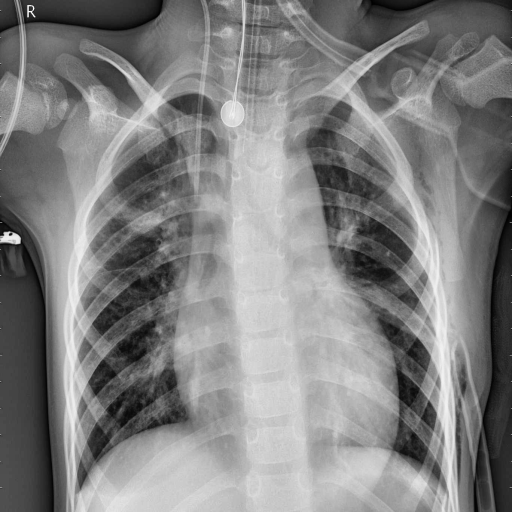
Finding: PNEUMONIA